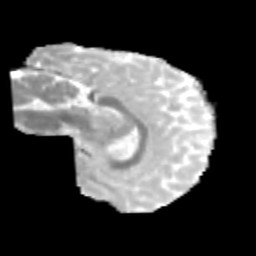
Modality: MD
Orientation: sagittal
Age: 13
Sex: male
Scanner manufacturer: siemens
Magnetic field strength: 3 T
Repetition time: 3.8 s
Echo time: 0.07 s